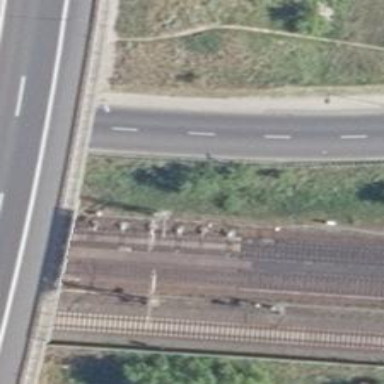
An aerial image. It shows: Railway switch with the turnout on the left side.